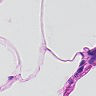
Metastatic tissue present: no